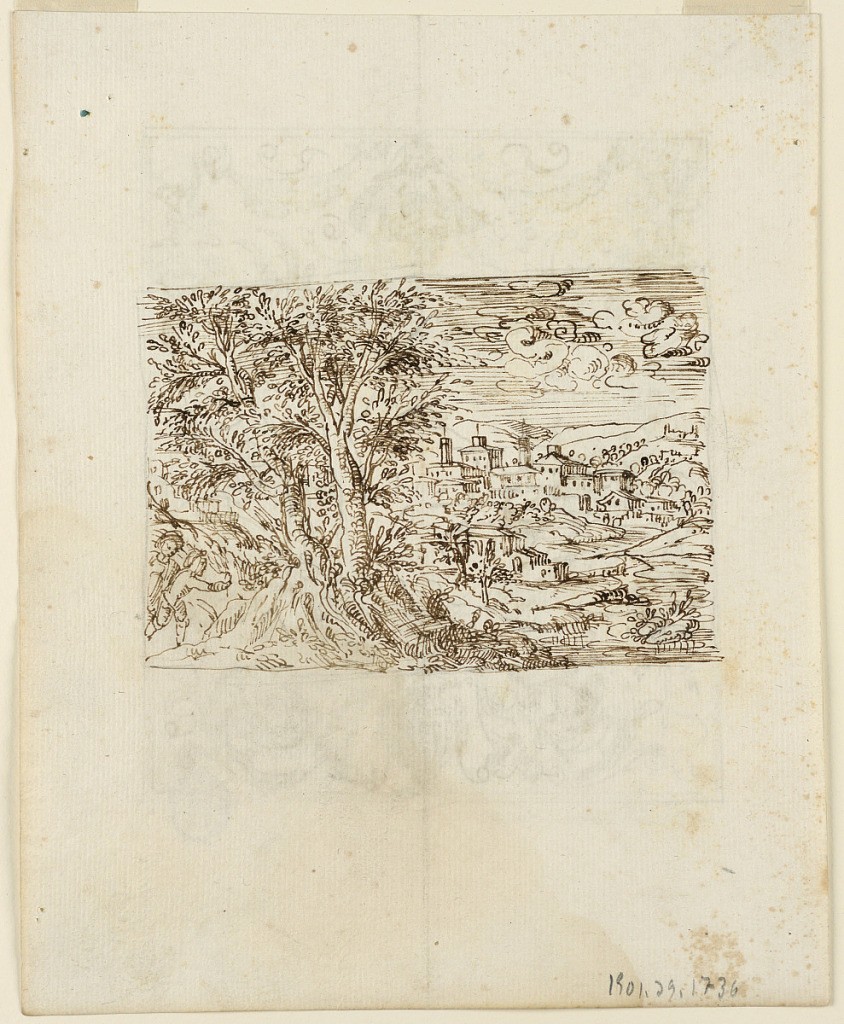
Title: Landscape; verso: Grotesque Design
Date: early 17th century
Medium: Charcoal, pen and ink on paper
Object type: Drawing
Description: Recto: In the foreground, a group of trees, beside which are two children. View of a town beside a river in mountainous country. Verso: A strapwork frame with a term figure supporting a basket.